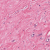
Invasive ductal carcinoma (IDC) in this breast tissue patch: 0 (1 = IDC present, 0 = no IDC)